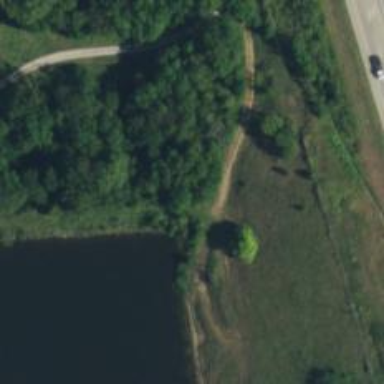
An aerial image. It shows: Embankment near dam.